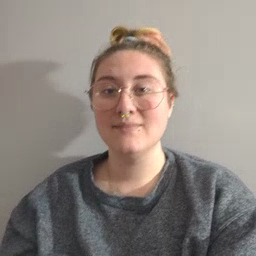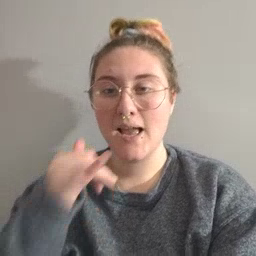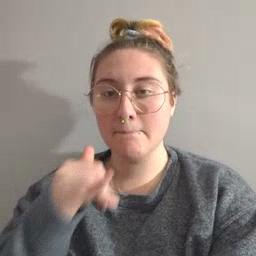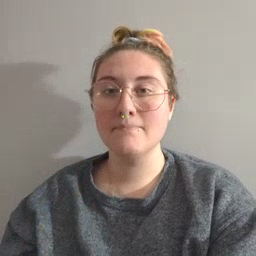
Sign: same